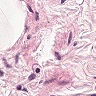
Metastatic tissue present: no